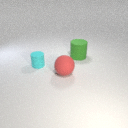
large red rubber sphere in front of small cyan rubber cylinder